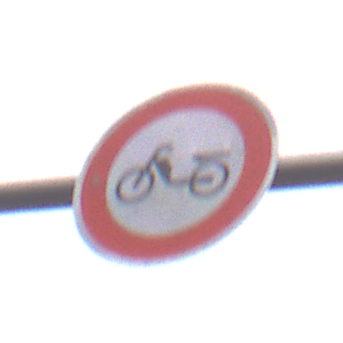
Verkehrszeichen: VerbotMofas
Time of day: MorningAfternoon
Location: Outdoor (Urban)
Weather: Overcast
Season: NotSpecified
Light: Natural